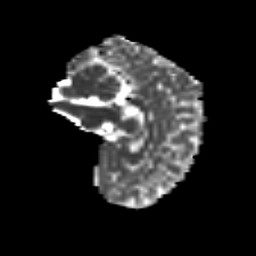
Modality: MD
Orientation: sagittal
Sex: male
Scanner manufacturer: siemens
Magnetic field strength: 3 T
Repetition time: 5 s
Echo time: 0.071 s